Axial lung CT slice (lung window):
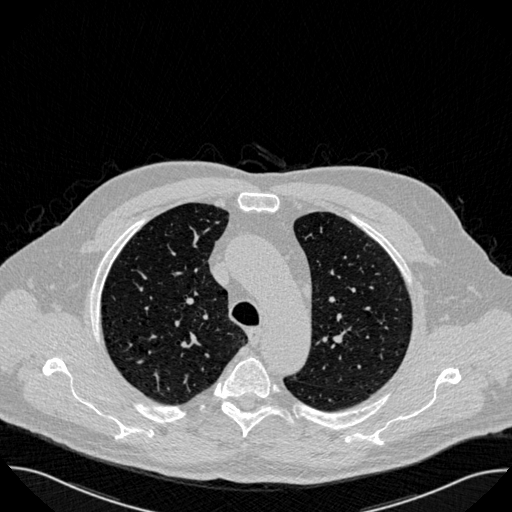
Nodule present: no